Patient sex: M
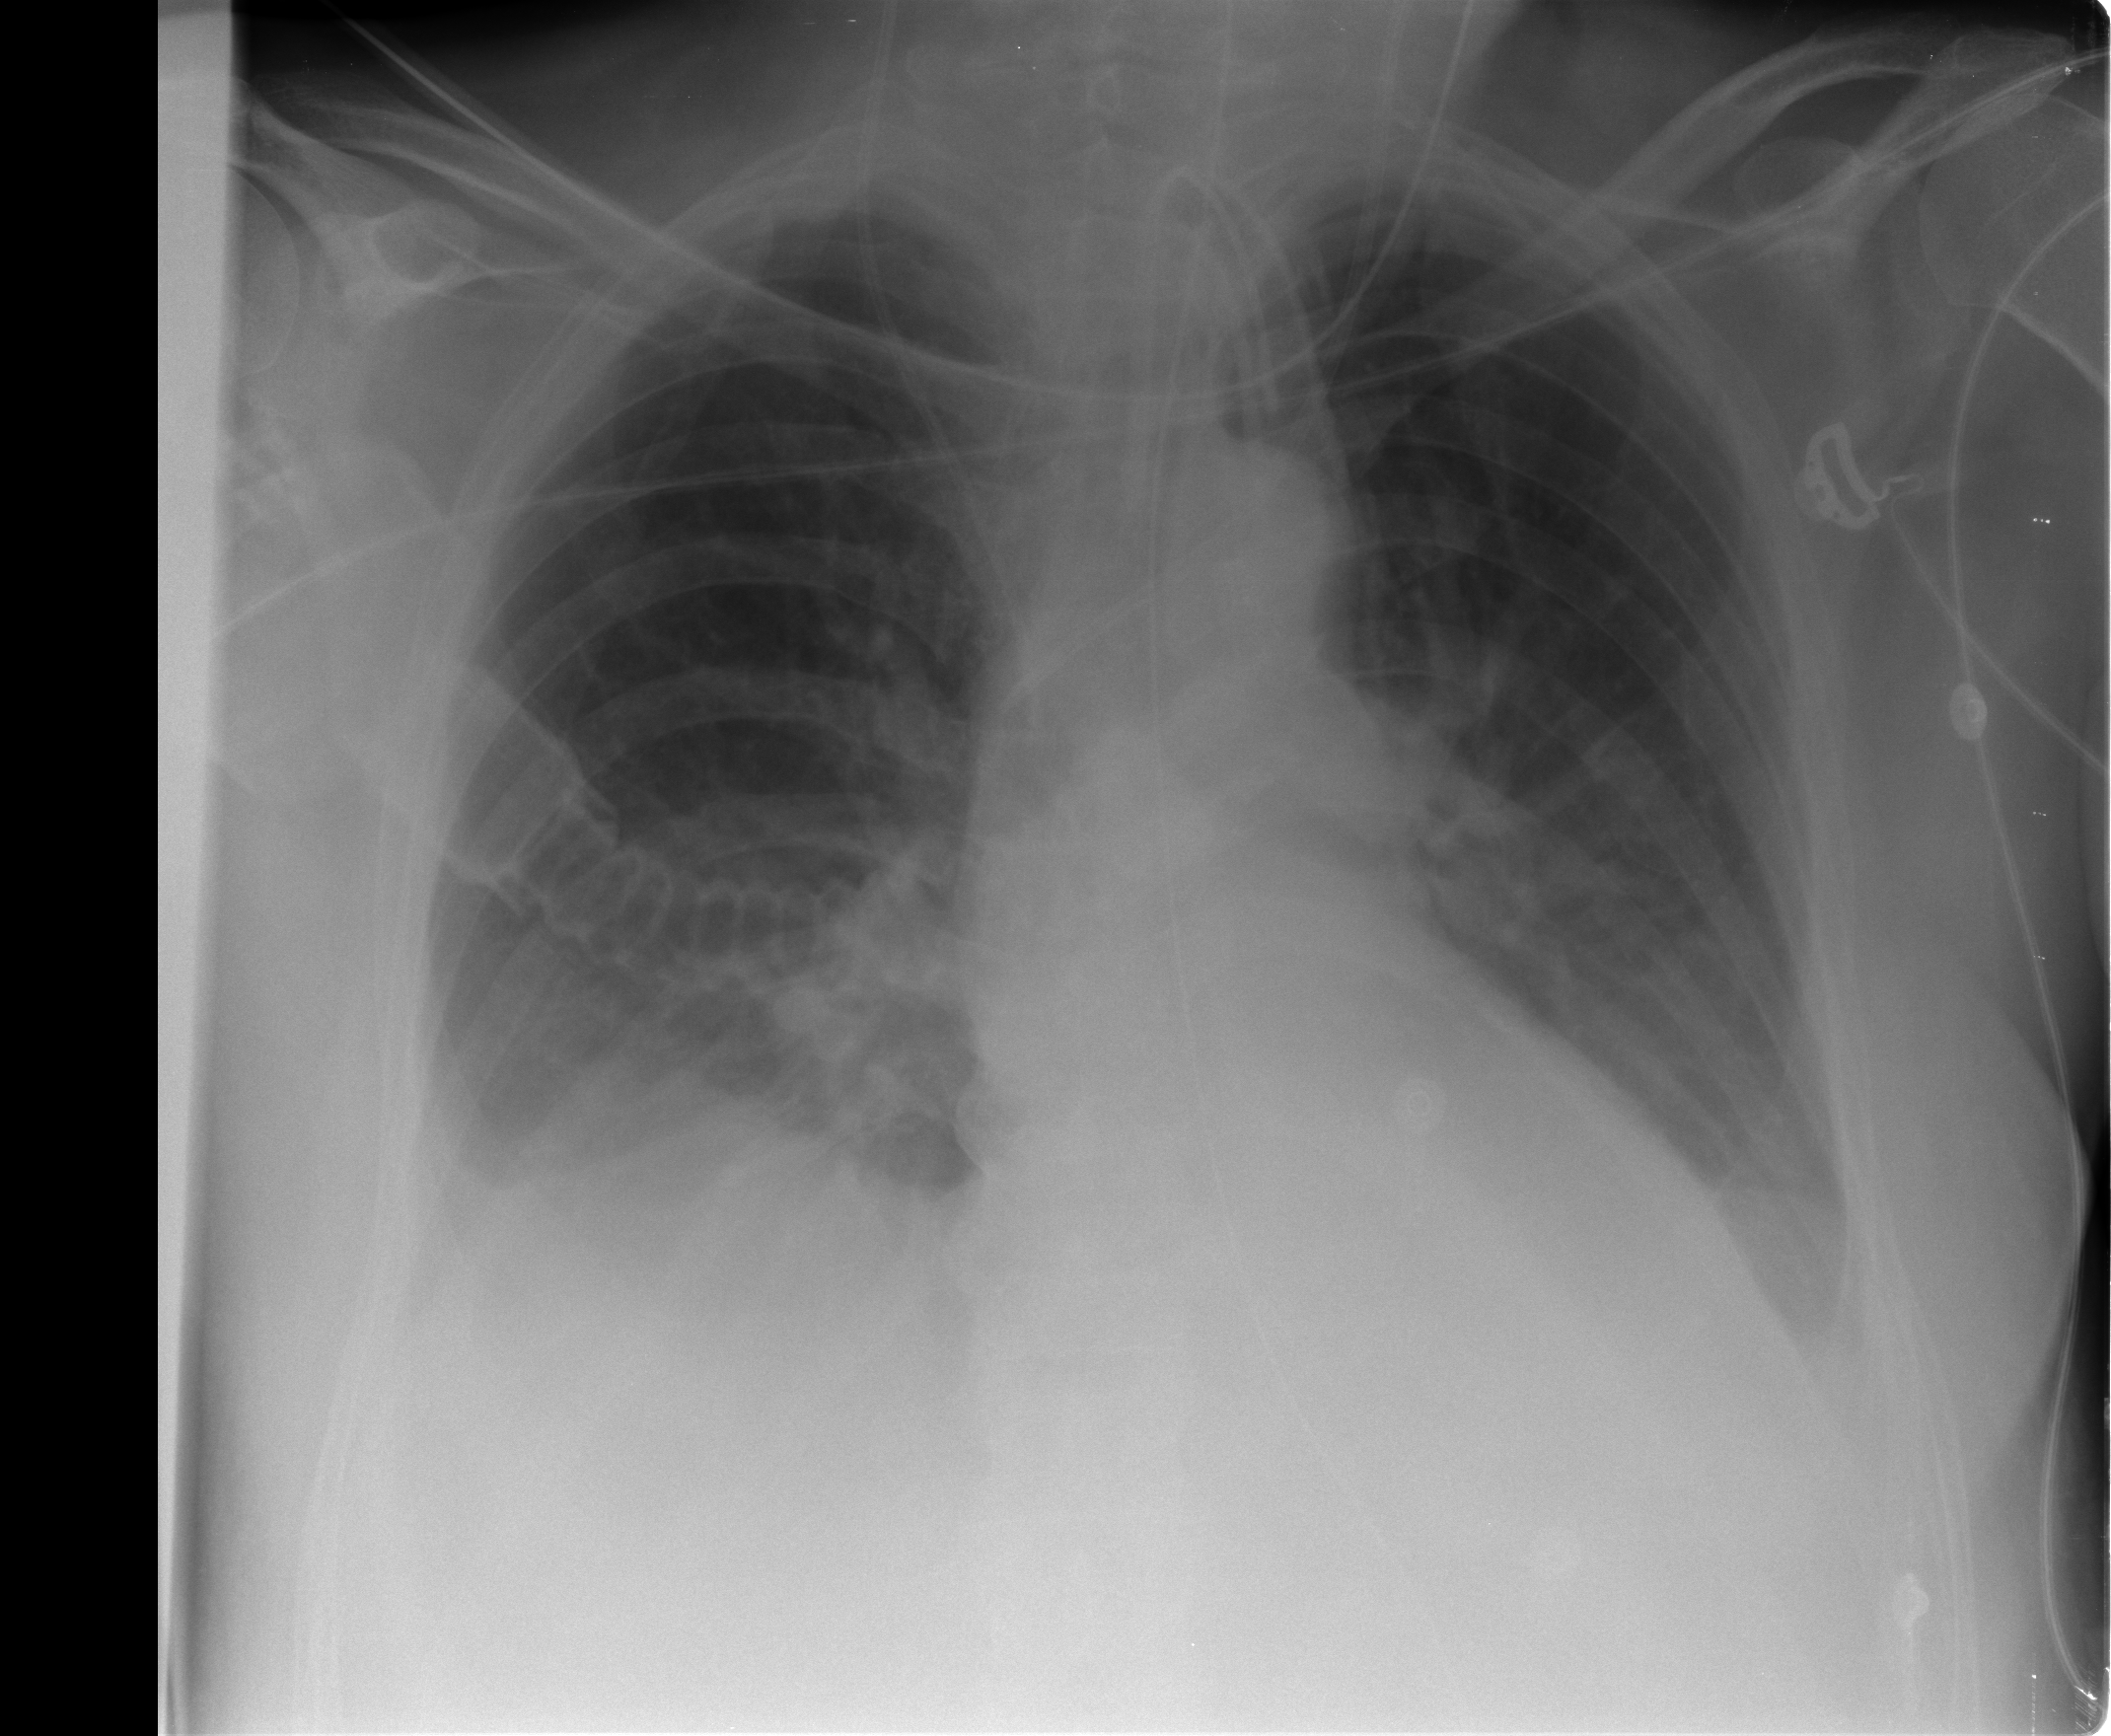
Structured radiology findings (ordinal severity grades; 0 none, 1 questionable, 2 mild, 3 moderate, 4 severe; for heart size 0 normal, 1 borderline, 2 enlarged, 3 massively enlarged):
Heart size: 1
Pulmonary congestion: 2
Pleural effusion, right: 2
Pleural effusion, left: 1
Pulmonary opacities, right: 0
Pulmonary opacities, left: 0
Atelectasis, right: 2
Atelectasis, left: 1